Question: I'm trying to detect a circular object in the middle of my images. Here is a sample image:

The left half is the greyscaled and Gaussian blurred input image; the right half is the same image after Otsu thresholding. The tiny silver of shadow on the lower left corner is leading the Otsu threshold astray. Is there any way to set a circular region of interest so the corner noises can be avoided?
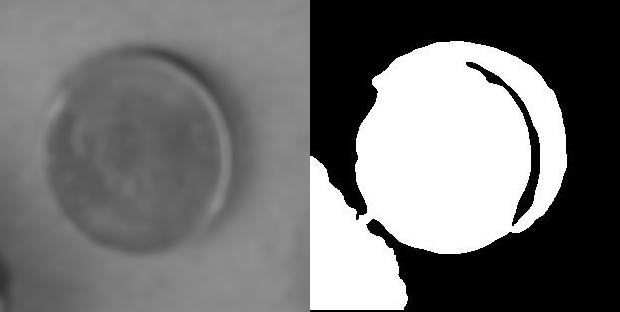
Answer: Using the <URL> directly on a good thresholded image kind of works for this specific case, even though the detected circle is a little bit offset:
'''
cv::Mat thres;
cv::threshold(gray, thres, 110, 255, cv::THRESH_BINARY);
std::vector<cv::Vec3f> circles;
cv::HoughCircles(thres, circles, cv::HOUGH_GRADIENT, 1, thres.rows/2, 20, 15);
for (size_t i = 0; i < circles.size(); i++)
{
cv::Point center(cvRound(circles[i][0]), cvRound(circles[i][1]));
int radius = cvRound(circles[i][2]);
cv::circle(input, center, 3, cv::Scalar(0, 255, 255), -1);
cv::circle(input, center, radius, cv::Scalar(0, 0, 255), 1);
}
'''
 -
 -

On more complex cases you might have to try other threshold methods, as well as <URL> to reconstruct them back to an elliptical form.
The processing pipeline illustrated below performs the following operations to improve the detection of the coin:
- - - - - 'cv::HoughCircles()'
 -
 -
 -
 -

It's possible to notice that the coin detection is a little bit more centralized with this approach. Anyway, here's the C++ sample code for that magic:
'''
// Load input image
cv::Mat input = cv::imread("coin.jpg");
if (input.empty())
{
std::cout << "!!! Failed to open image" << std::endl;
return -1;
}
// Convert it to grayscale
cv::Mat gray;
cv::cvtColor(input, gray, cv::COLOR_BGR2GRAY);
// Threshold the grayscale image for segmentation purposes
cv::Mat thres;
cv::threshold(gray, thres, 110, 255, cv::THRESH_BINARY);
//cv::imwrite("threhsold.jpg", thres);
// Dirty trick to join nearby segments
cv::Mat element = cv::getStructuringElement(cv::MORPH_ELLIPSE, cv::Size(15, 15));
cv::morphologyEx(thres, thres, cv::MORPH_OPEN, element);
//cv::imwrite("morph.jpg", thres);
// Fill the holes inside the segments
fillHoles(thres);
//cv::imwrite("filled.jpg", thres);
// Apply the Hough Circle Transform to detect circles
std::vector<cv::Vec3f> circles;
cv::HoughCircles(thres, circles, cv::HOUGH_GRADIENT, 1, thres.rows/2, 20, 15);
std::cout << "* Number of detected circles: " << circles.size() << std::endl;
for (size_t i = 0; i < circles.size(); i++)
{
cv::Point center(cvRound(circles[i][0]), cvRound(circles[i][1]));
int radius = cvRound(circles[i][2]);
cv::circle(input, center, 3, cv::Scalar(0,255,255), -1);
cv::circle(input, center, radius, cv::Scalar(0,0,255), 1);
}
cv::imshow("Output", input);
//cv::imwrite("output.jpg", input);
cv::waitKey(0);
'''
<URL>:
'''
void fillHoles(cv::Mat& img)
{
if (img.channels() > 1)
{
std::cout << "fillHoles !!! Image must be single channel" << std::endl;
return;
}
cv::Mat holes = img.clone();
cv::floodFill(holes, cv::Point2i(0,0), cv::Scalar(1));
for (int i = 0; i < (img.rows * img.cols); i++)
if (holes.data[i] == 255)
img.data[i] = 0;
}
'''